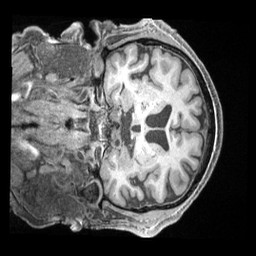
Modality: T1w
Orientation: coronal
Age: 69
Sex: male
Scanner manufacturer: siemens
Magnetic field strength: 3 T
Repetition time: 2.5 s
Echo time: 0.00222 s